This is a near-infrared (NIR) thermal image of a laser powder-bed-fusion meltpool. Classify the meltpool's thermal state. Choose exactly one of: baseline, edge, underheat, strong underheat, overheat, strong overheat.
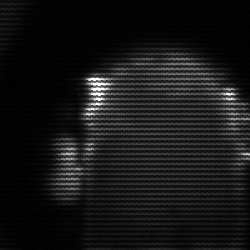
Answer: baseline